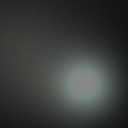
Screen state: off